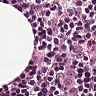
Metastatic tissue present: yes